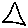
Label: triangle